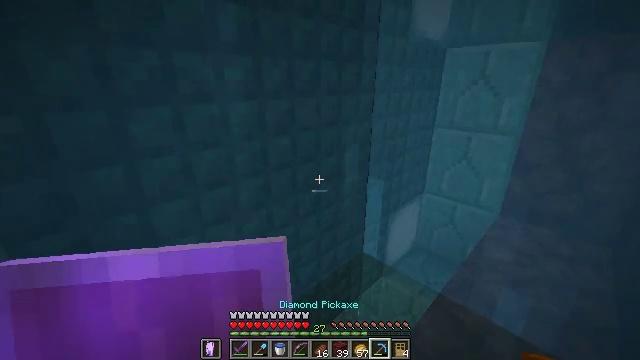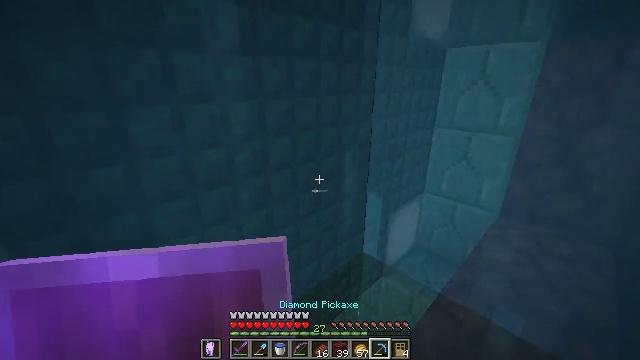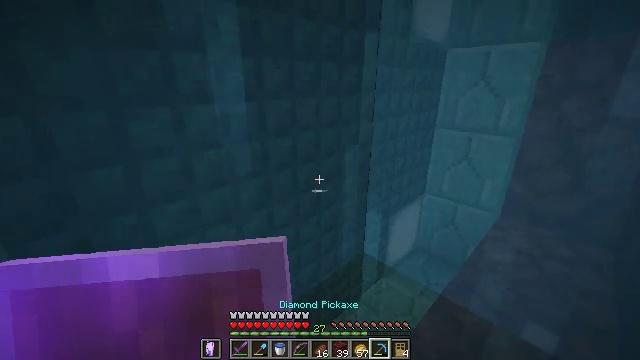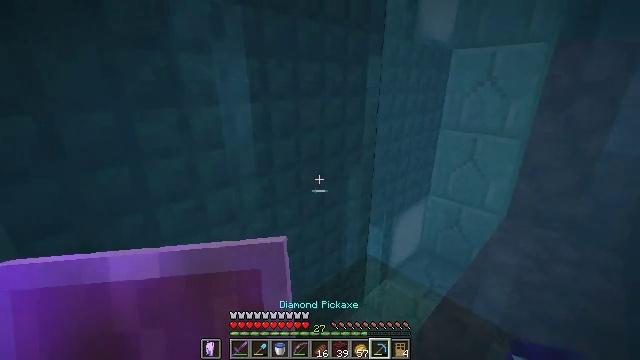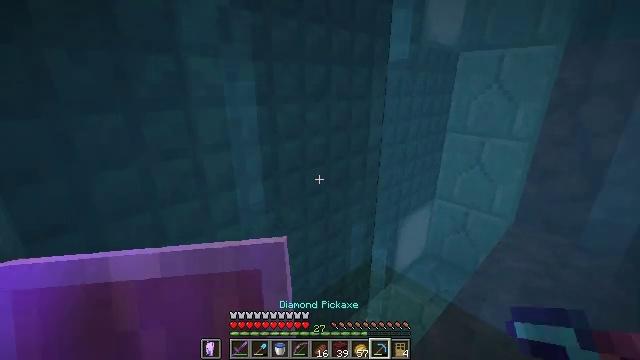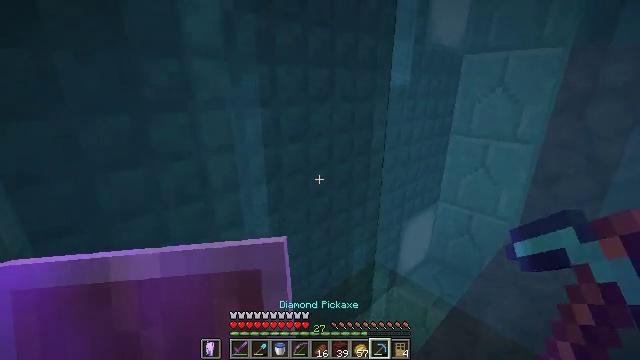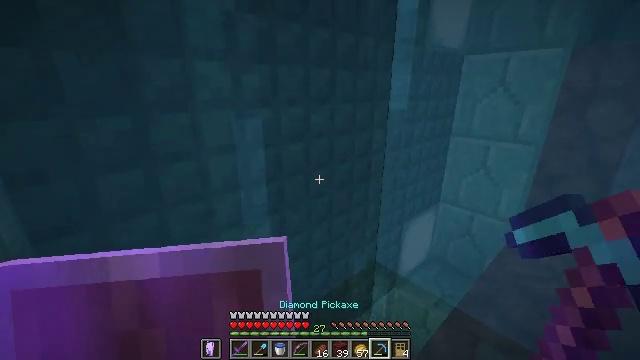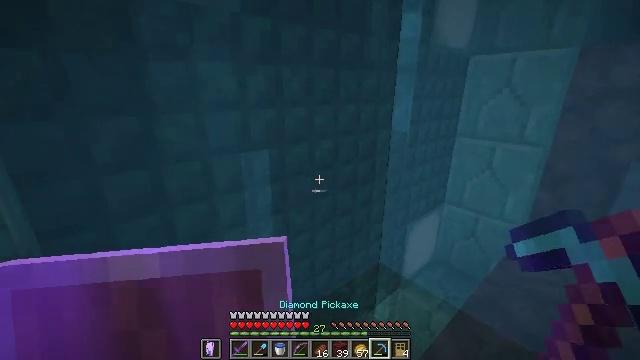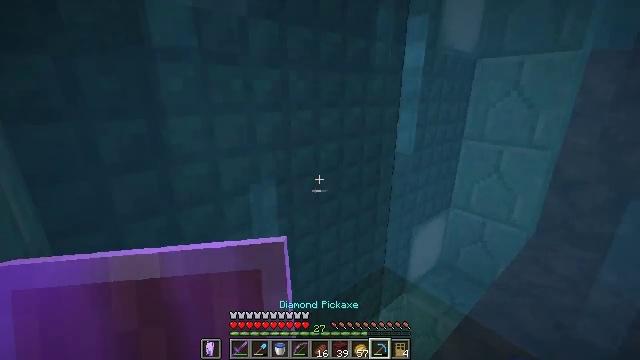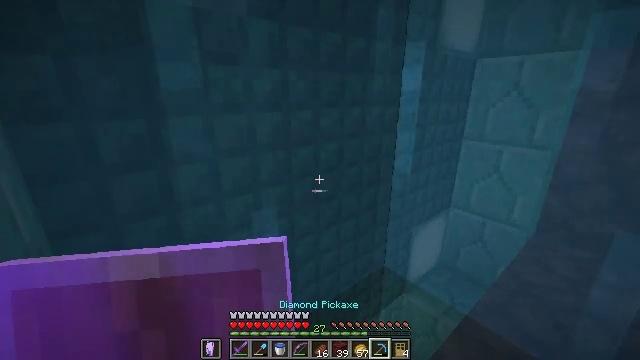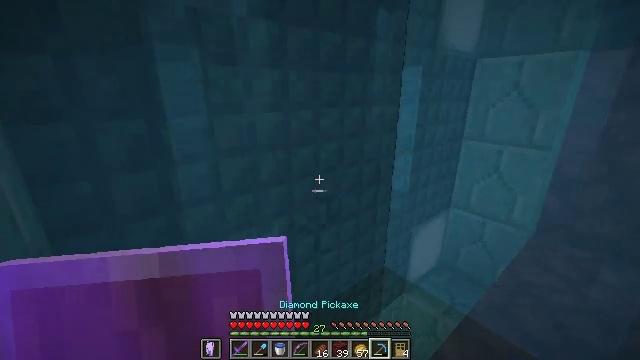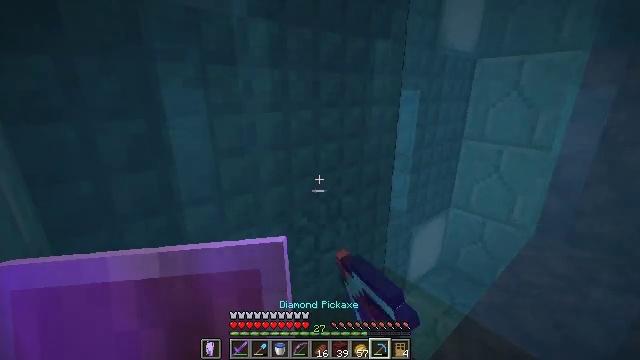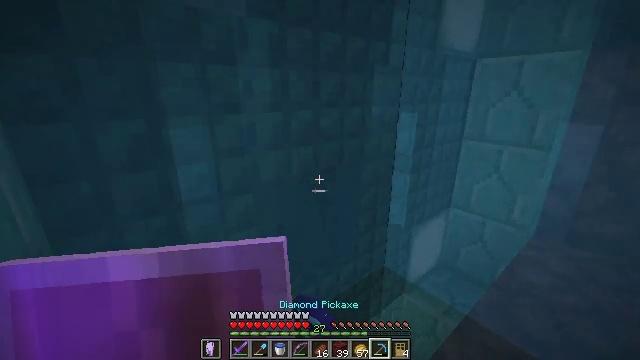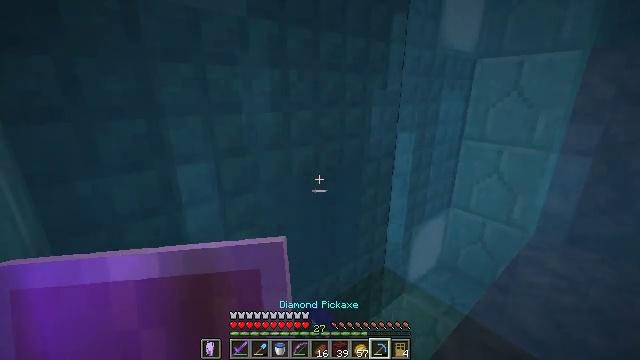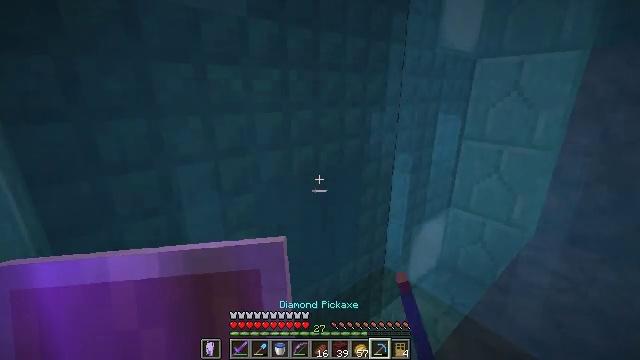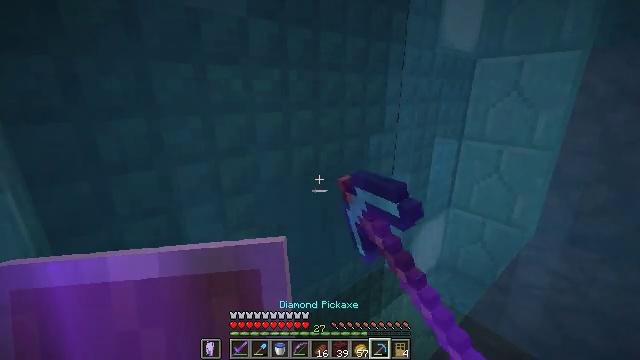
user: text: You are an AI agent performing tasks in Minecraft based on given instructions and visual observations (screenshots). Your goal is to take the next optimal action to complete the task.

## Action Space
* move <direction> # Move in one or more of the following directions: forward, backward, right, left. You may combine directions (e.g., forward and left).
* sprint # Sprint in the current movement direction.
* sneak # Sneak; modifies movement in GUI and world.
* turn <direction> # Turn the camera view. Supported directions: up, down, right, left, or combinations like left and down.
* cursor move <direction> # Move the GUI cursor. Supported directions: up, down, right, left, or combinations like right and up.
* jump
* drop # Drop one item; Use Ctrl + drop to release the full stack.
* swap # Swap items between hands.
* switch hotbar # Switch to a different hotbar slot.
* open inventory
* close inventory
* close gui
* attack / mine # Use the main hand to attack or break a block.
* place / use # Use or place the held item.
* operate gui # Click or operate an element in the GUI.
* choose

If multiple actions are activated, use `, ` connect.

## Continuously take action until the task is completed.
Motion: motion action
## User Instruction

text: Break the dark prismarine block.
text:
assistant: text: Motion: no_op
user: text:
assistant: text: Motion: no_op
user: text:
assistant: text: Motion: no_op
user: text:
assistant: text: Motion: turn left
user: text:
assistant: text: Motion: no_op
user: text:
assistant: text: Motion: no_op
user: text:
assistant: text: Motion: no_op
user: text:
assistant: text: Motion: turn left
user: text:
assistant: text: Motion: no_op
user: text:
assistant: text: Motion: attack / mine
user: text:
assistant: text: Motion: attack / mine
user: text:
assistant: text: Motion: attack / mine
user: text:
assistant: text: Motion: attack / mine
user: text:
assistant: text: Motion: attack / mine
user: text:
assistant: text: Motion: attack / mine
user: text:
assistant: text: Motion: attack / mine
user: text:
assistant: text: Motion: attack / mine
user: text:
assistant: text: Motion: attack / mine
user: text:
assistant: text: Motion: attack / mine
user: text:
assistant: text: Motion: no_op
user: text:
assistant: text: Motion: no_op
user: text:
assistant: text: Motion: no_op
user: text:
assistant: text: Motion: turn left
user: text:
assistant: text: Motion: turn left and up
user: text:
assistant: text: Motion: turn up
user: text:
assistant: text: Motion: no_op
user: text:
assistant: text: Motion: no_op
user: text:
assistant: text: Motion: no_op
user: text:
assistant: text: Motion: turn up
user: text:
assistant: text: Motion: no_op